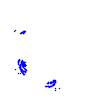
Particle: proton